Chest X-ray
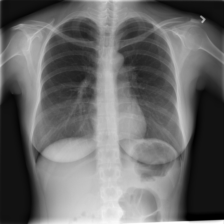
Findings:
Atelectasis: negative
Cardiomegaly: negative
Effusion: negative
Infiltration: negative
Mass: negative
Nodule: negative
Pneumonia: negative
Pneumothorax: positive
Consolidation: negative
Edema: negative
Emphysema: negative
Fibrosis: negative
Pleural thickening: negative
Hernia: negative